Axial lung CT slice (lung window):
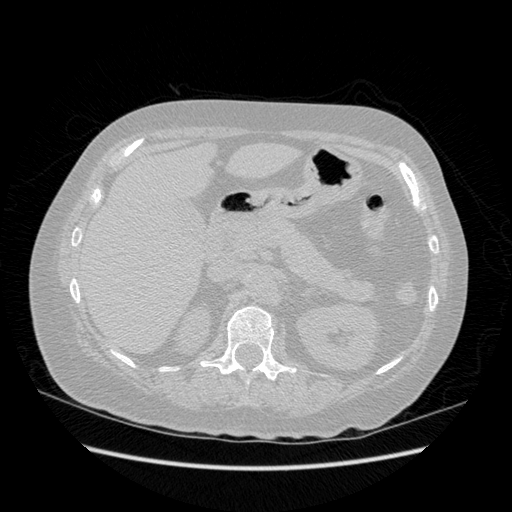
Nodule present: no